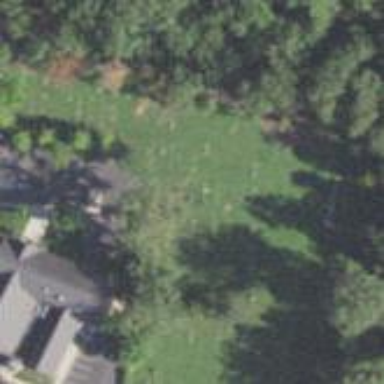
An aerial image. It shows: Graveyard area designated as cemetery.